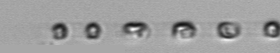
Label: Skeletonema